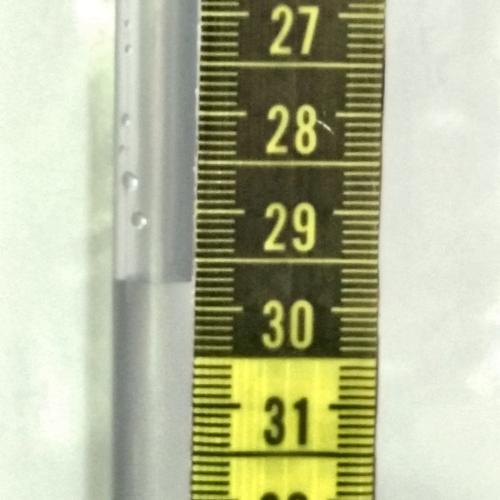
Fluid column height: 29.7 cm